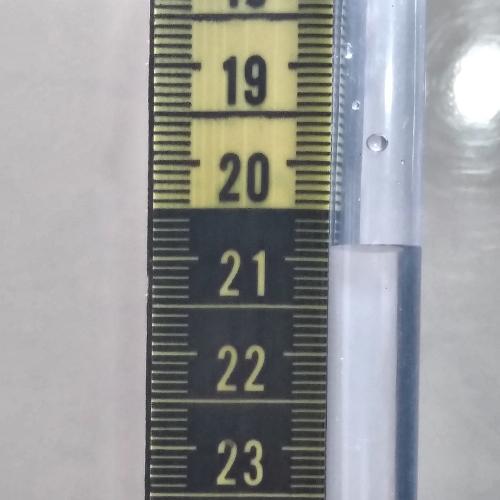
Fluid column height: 20.9 cm